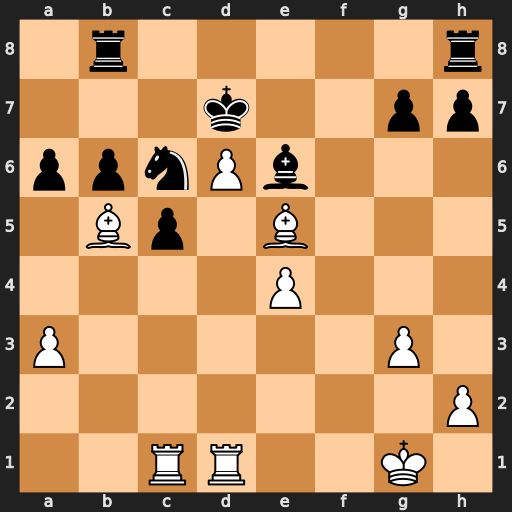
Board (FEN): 1r5r/3k2pp/ppnPb3/1Bp1B3/4P3/P5P1/7P/2RR2K1
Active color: w
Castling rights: -
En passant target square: -
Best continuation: Bxc6+ Kxc6 d7 Bxd7 Rd6+